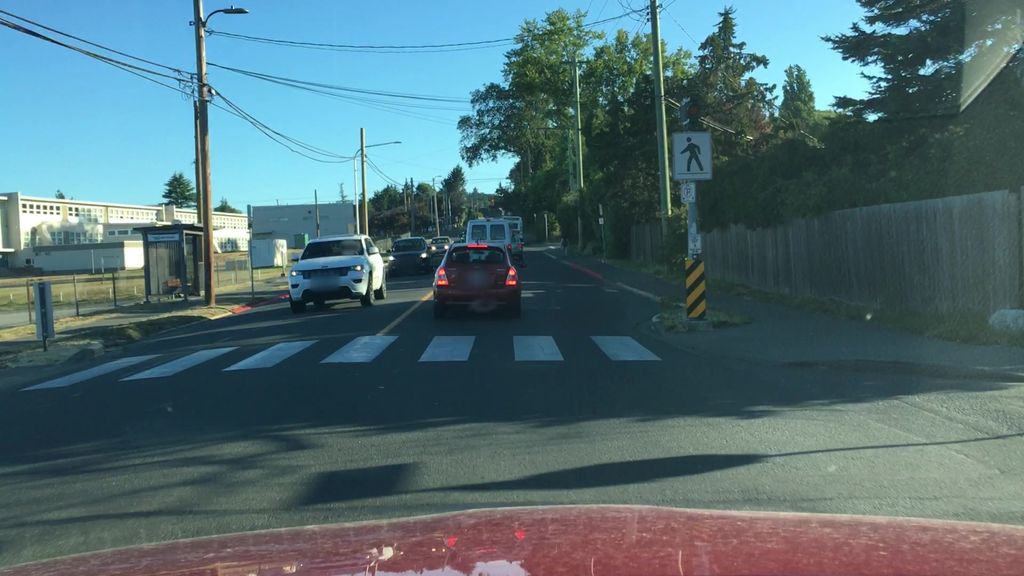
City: victoria